Interaction volume radius: 10 \u00c5
Interaction volume height: 15 \u00c5
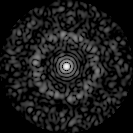
Disorder parameter: 0.8234